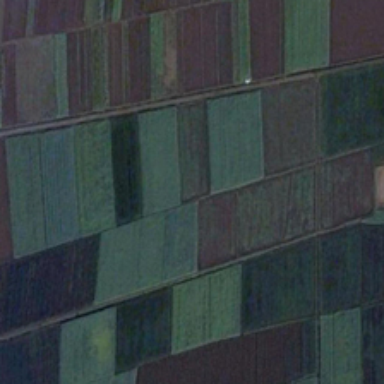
Many pieces of farmlands are together .